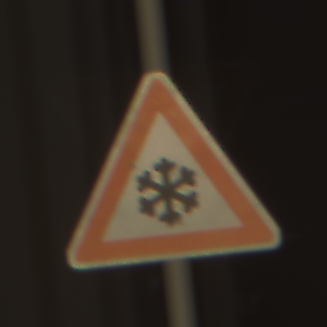
Verkehrszeichen: SchneeOderEisglaette
Umgebung: Outdoor, Urban
Tageszeit: MorningAfternoon
Wetter: PartlyCloudy
Licht: Natural
Jahreszeit: NotSpecified
Kontrast: MediumContrast